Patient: sex M, age 46
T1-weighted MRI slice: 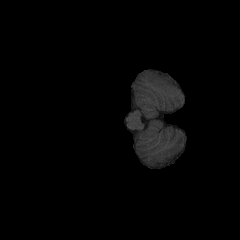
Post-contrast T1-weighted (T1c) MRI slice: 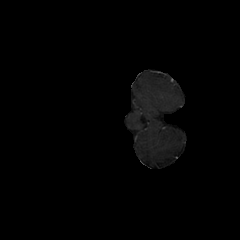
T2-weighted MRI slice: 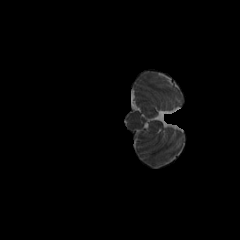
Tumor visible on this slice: no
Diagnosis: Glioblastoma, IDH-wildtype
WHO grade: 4